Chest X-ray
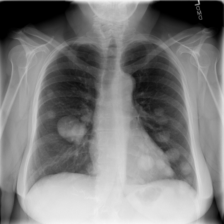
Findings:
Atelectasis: negative
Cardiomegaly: negative
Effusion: negative
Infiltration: negative
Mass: positive
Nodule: positive
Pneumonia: negative
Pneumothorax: negative
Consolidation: negative
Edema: negative
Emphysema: negative
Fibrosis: negative
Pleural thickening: negative
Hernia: negative